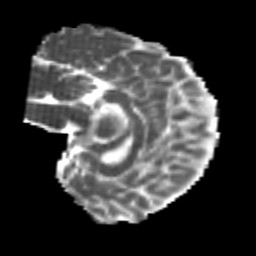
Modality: MD
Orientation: sagittal
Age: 26
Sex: female
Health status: healthy
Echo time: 0.074 s